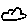
Label: cloud